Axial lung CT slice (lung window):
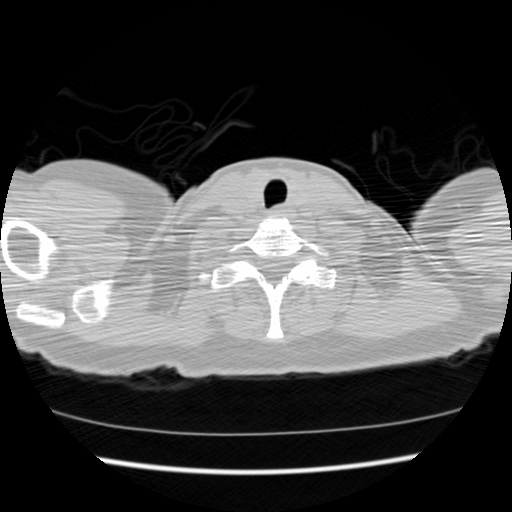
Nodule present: no